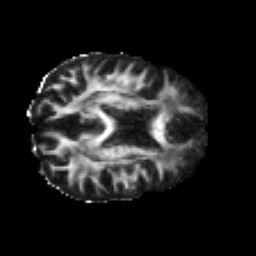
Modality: FA
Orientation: axial
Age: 38
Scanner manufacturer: philips
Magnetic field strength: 3 T
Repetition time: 8.592 s
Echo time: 0.1268 s